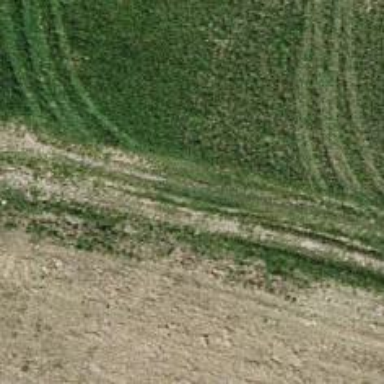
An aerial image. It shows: Track with grass surface. The track type is grade3.